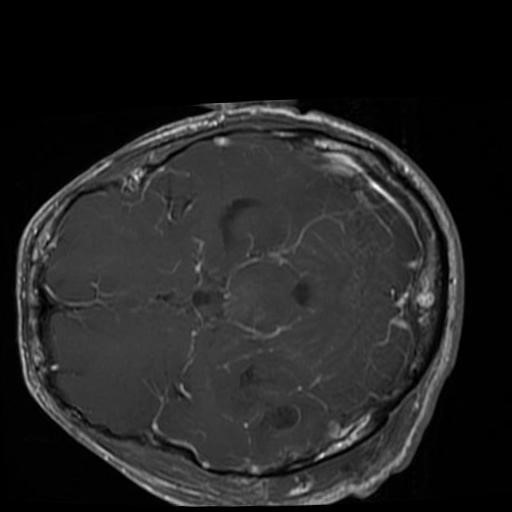
Label: brain_glioma